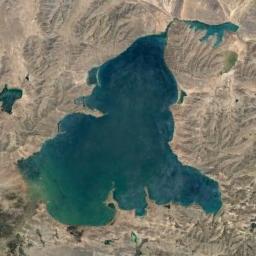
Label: lake